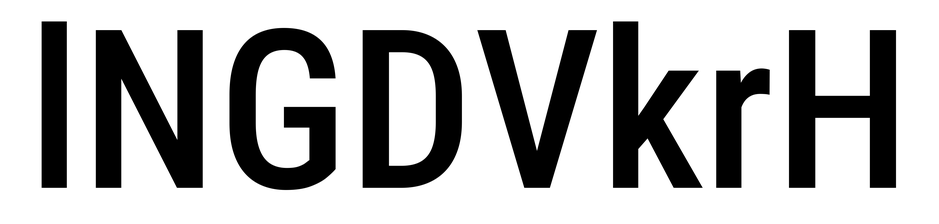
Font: Roboto_Condensed_Medium